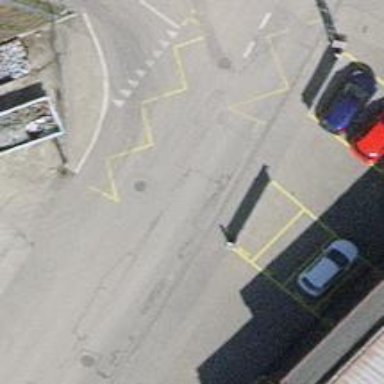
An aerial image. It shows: Public transport stop position.